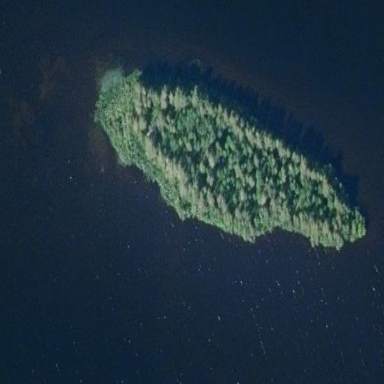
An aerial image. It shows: Islet.